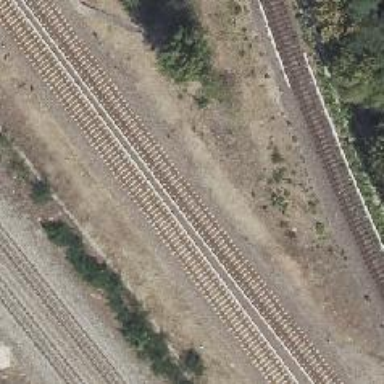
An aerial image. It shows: Light rail railway line with electrified rails.